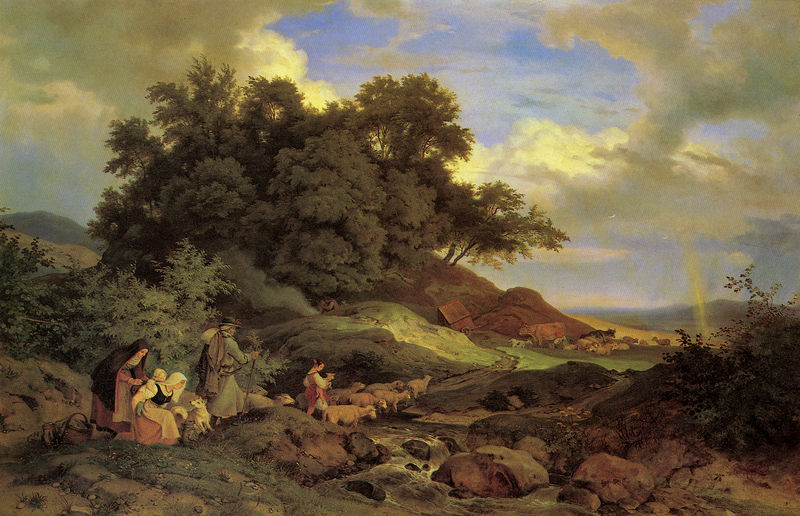
Titel: Böhmische Hirtenlandschaft
Künstler: Adrian Ludwig Richter
Standort: Dresden
Institution: Gemäldegalerie Neue Meister
Schlagwörter: baum, berg, blau, blätter, felsen, gemälde, gruppe, himmel, laub, mann, schatten, umhang, wasser, weiß, wolken, bäume, fluss, frauen, gelb, grün, landschaft, menschen, ocker, äste, braun, frau, hintergrund, kleid, kleider, licht, männer, schwarz, vordergrund, ausblick, gras, hund, rot, schleier, tiere, tuch, weg, wiese, wolke, haube, malerei, richter, alte, stein, steine, öl, bach, erde, gräser, häuser, hügel, kühe, natur, zweige, busch, büsche, gebüsch, hütte, rauch, sonne, sträucher, gewand, mantel, familie, gewänder, kind, mutter, personen, pflanzen, wald, bauern, kinder, stock, schürze, magd, sommer, düster, italien, gehstock, stab, bündel, berge, hang, dorf, herde, rind, alm, geröll, hügellandschaft, idylle, rast, fliessen, romantik, unwetter, kopftuch, korb, knie, baumkrone, flucht, regen, lamm, rinder, schaf, sonnenstrahl, knabe, idyll, wolkig, strahl, staub, mäntel, beten, marsch, biedermeier, himme, blitz, mönch, landwirtschaft, umhänge, gesträuch, gestrüpp, melken, mild, arkadien, lämmer, schafe, hirte, hirten, schäfer, schäferin, koch, weise, wanderung, joseph anton koch, joseph, bund, ziegen, pastorale, heimkehr, hirtenhund, regenbogen, coloriert, schafherde, pilger, furt, mittelgebirge, hirt, furth, ber, romantiker, lind, beteb, ludwig richter, einschlag, verhalten, viehhaltung, bacdh, kollorit, biold, srömung, lrauch